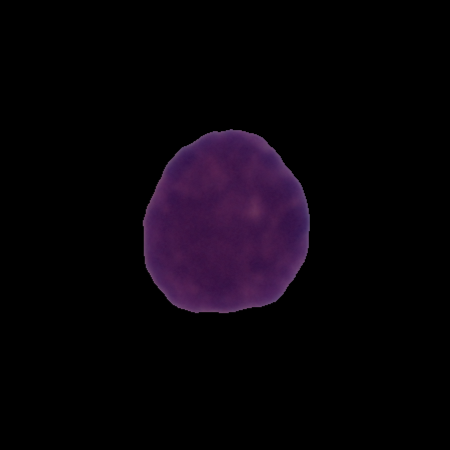
Label: healthy